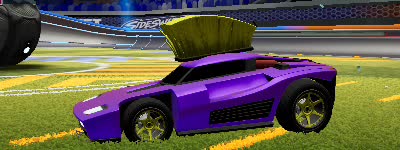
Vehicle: breakout